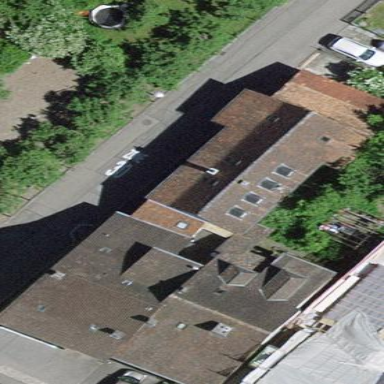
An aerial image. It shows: Terrace building.